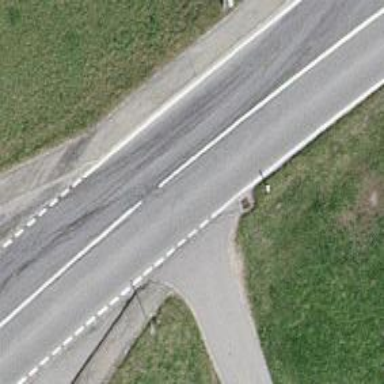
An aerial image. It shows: Secondary road.